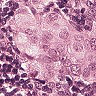
Metastatic tissue present: yes